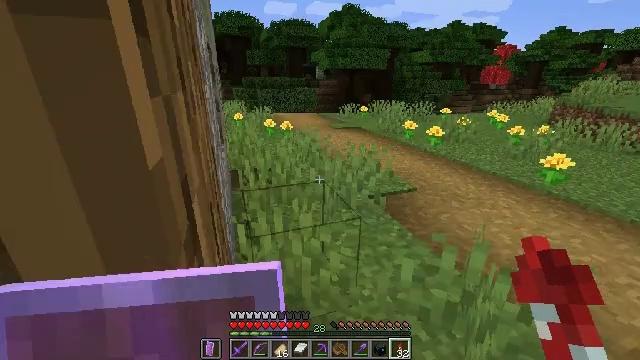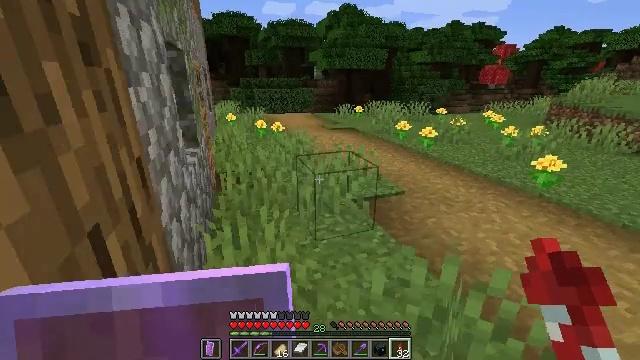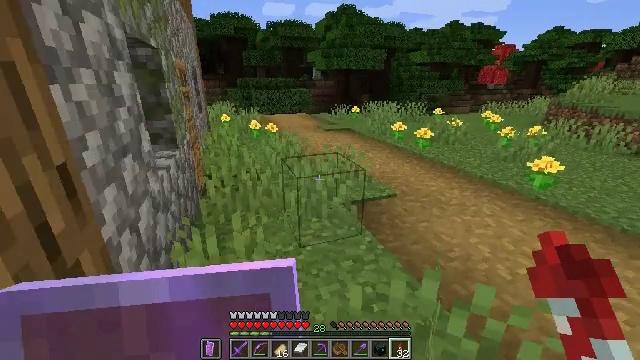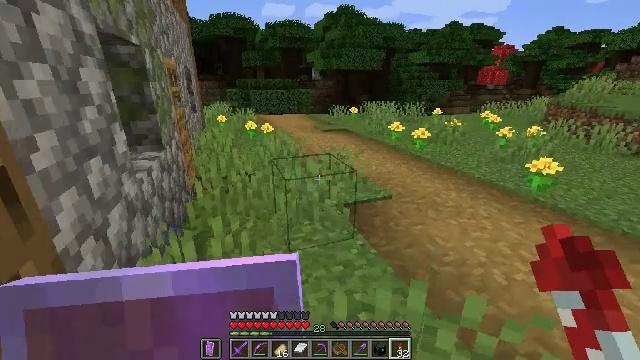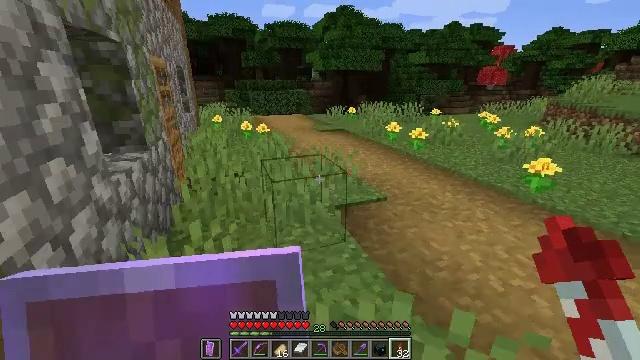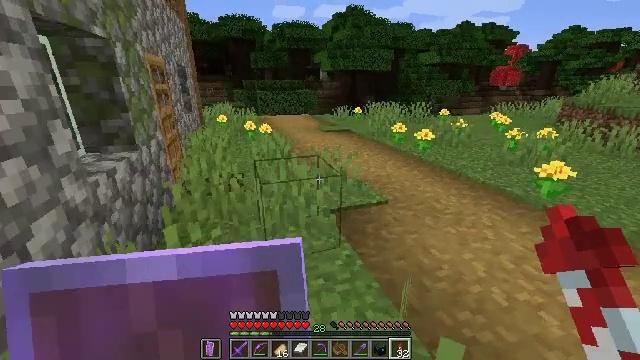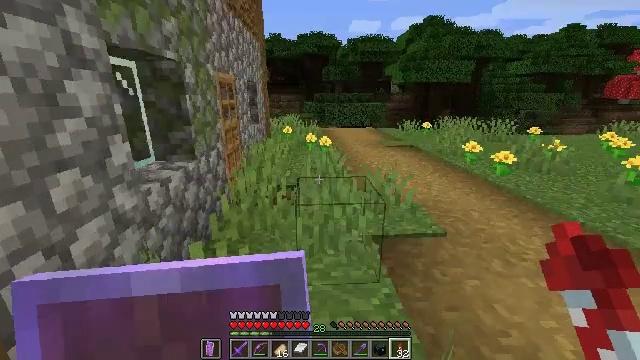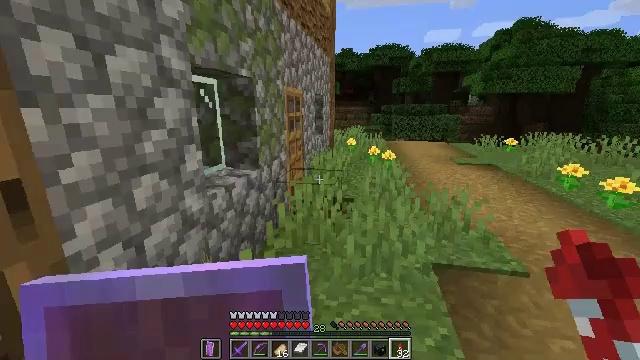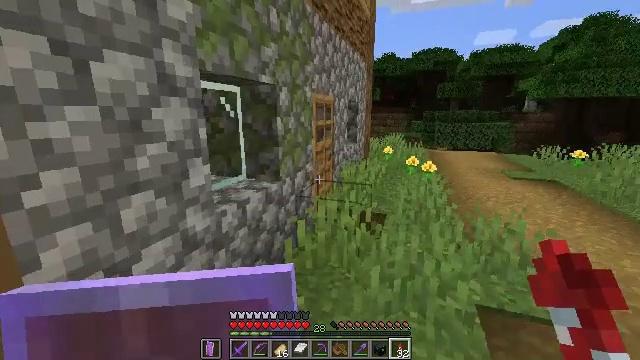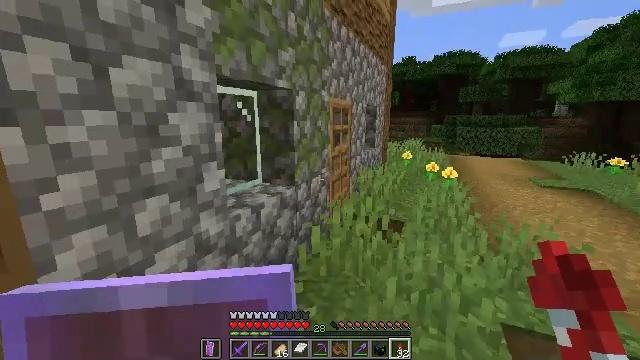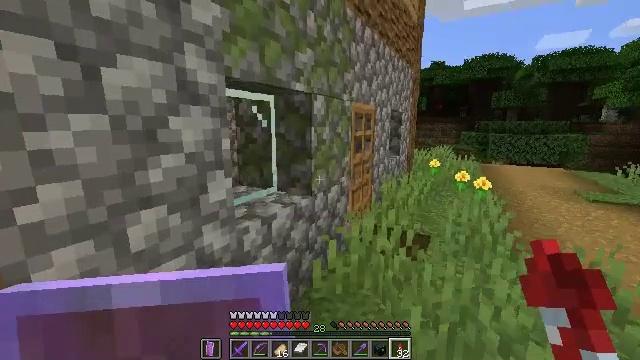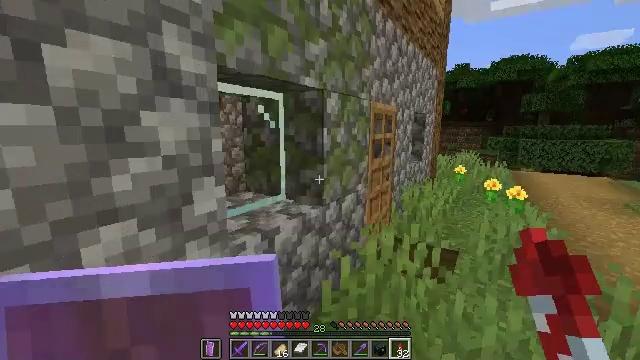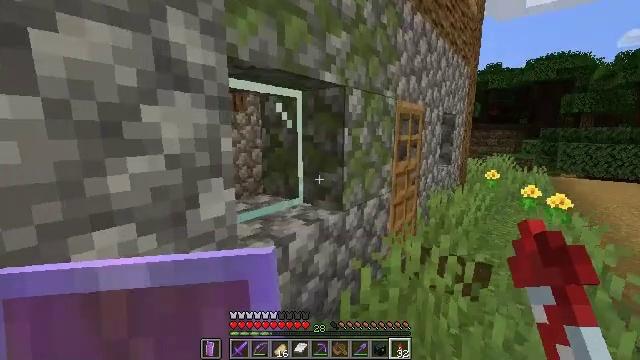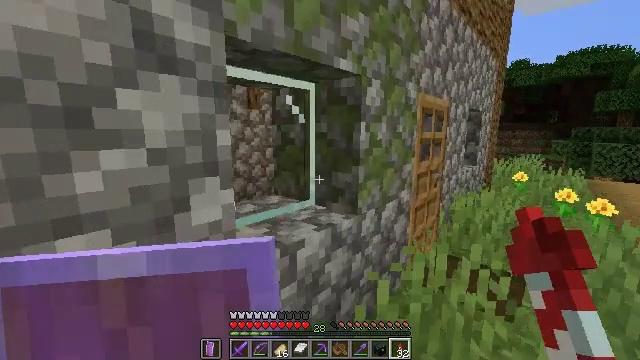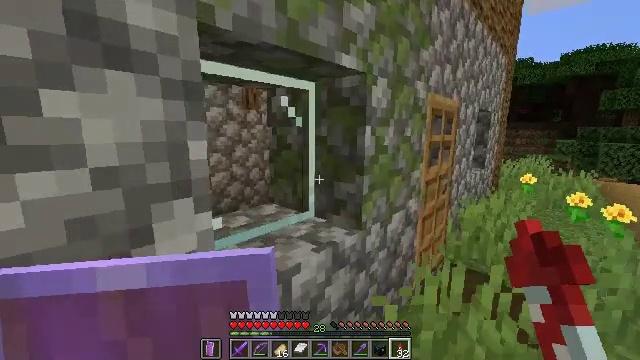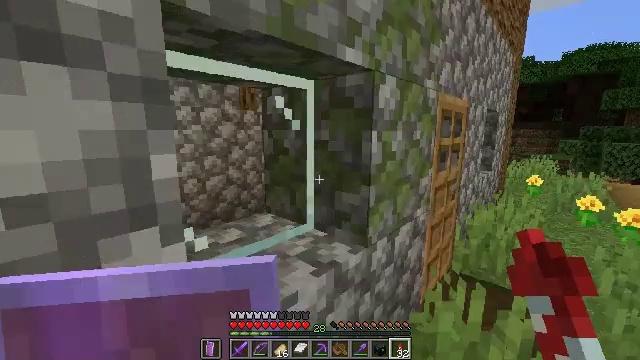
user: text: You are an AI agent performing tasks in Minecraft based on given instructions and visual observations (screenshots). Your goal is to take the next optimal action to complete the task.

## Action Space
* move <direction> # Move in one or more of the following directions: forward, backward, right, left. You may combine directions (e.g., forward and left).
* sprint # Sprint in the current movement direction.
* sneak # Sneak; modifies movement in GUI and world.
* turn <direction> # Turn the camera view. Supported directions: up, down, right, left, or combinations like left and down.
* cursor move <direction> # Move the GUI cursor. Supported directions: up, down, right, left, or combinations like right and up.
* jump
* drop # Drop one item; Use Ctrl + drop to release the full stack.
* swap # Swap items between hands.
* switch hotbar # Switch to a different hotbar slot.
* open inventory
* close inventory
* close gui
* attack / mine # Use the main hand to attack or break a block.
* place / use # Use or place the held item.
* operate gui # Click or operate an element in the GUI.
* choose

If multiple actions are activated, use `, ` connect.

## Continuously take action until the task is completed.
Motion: motion action
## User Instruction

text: Break the grass path to collect materials.
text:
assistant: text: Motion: move forward and move right
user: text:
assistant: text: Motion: move forward and move right
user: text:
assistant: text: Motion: move forward and move right
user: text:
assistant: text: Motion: move forward and move right
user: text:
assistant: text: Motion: move forward and move right, turn left
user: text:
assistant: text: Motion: move forward, turn left and up
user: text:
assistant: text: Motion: move forward, turn left and up
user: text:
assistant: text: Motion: move forward, turn left and up
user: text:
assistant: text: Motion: move forward, turn left
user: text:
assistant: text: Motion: move forward, turn left and up
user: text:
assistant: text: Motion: move forward, turn left
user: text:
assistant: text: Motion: move forward, turn left
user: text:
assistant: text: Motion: move forward, turn left
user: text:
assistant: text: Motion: move forward
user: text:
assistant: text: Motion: move forward
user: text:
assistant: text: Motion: move forward
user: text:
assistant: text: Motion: move forward
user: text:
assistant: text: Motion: move forward and move right
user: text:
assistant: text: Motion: move forward and move right
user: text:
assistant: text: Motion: move forward and move right
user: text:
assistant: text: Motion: move forward and move right
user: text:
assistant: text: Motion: move forward and move right
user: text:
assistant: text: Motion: move forward
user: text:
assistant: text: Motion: move forward
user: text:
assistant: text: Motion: move forward
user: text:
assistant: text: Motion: move forward
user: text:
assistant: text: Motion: move forward
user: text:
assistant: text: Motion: no_op
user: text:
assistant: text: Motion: turn left and down
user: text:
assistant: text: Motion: turn left and down